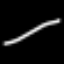
Label: line